Question: I run Julia on Windows with the 'julia.bat' file given in the zip archive. I have a couple of basic questions. This launches a DOS console.
- When typing a 'plot()' command Julia returns 'plot not defined'. How to use the 'plot()' function ? Is there a graphical interface available ?- When typing 'help' I get:

What does it mean ?
- 'launch-julia-webserver.bat'
By the way I do not find any documentation answering such basic questions... of course if you know where to find such a documentation it would be an ideal answer.
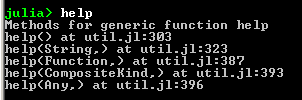
Answer: To answer your immediate question, 'help' is implemented as a function, and functions must be called with parentheses. Try 'help()', or to get help for a particular function in the standard library supply it as an argument; i.e., 'help(help)'.
When you enter a function name without the parentheses, the default is to print all of the implementations with their argument types.
The main Julia documentation is available online at <URL>.
The webserver is pretty rough, especially on Windows. You should be able to open up 'http://localhost:2000/' with it running and access a web-based command environment. But you'll probably just want to stick to the normal command line.
Another contributor highlighted the response to 'help' as a potential issue for new users and we've opened a bug on it at <URL>. It's a new language and there's still plenty of rough edges, so thanks for helping us file those down!